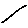
Label: line